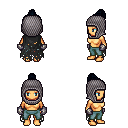
a pixel art fantasy rpg character, female body template, human, tanned skin, black tattered cape, teal pants, raven short topknot hairstyle, chain hood, metal gloves, four views (front, back, left, right), 2x2 character sprite sheet, small pixel art, hard edges, no anti-aliasing